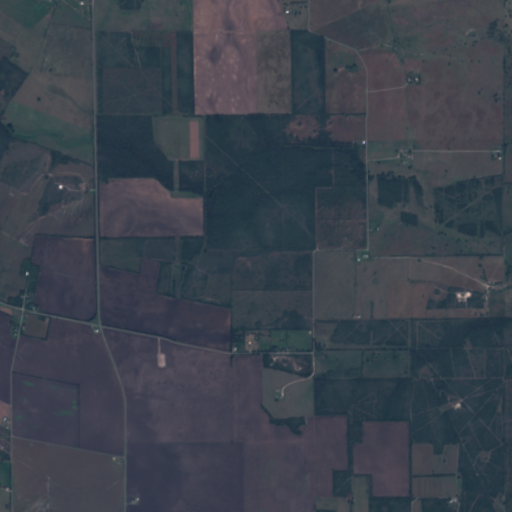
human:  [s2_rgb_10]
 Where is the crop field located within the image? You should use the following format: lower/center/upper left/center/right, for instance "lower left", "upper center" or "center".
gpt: There is no crop field in the image.